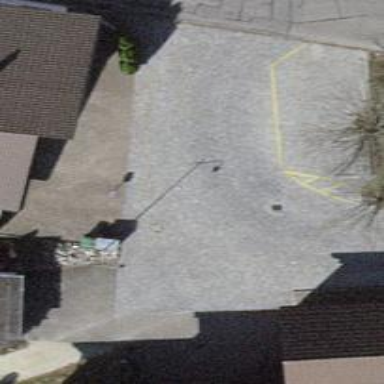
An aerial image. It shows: Driveway made of sett.